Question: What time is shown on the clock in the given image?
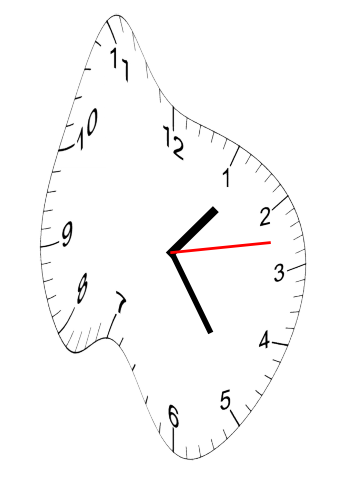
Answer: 01:24:13